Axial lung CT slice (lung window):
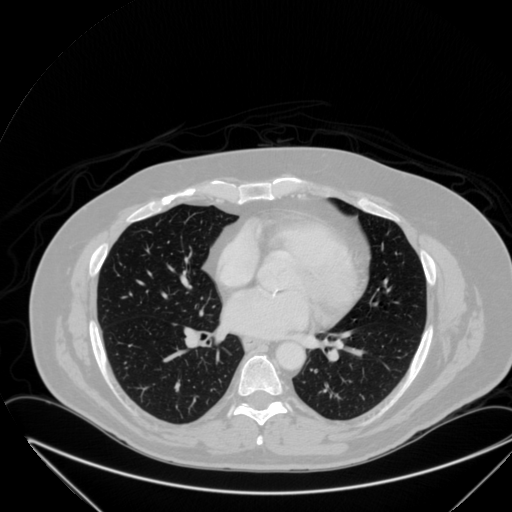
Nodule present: no